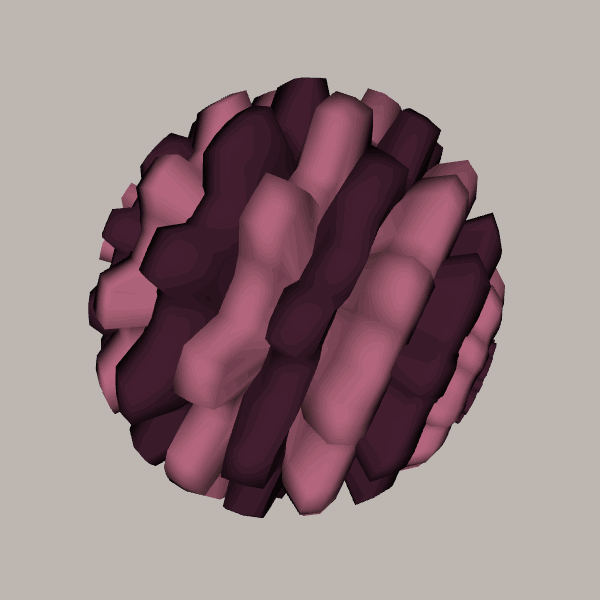
Background: light